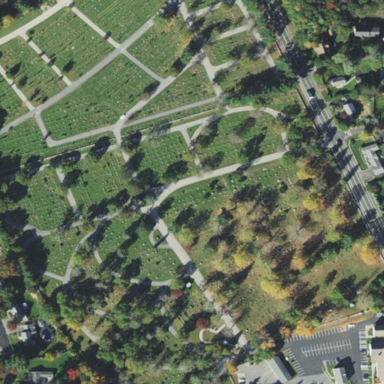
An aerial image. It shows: Cemetery that serves as grave yard with historic significance.